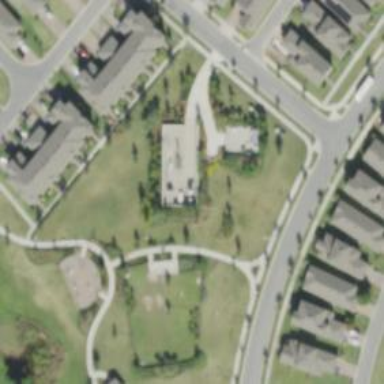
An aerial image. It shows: Footway leading to club house or community centre.